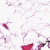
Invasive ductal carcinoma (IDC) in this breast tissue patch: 0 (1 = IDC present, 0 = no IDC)